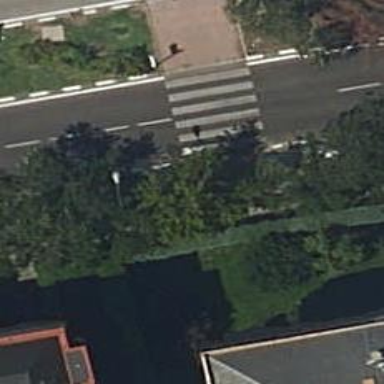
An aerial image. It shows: Footway with zebra crossing.